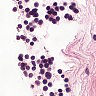
Metastatic tissue present: no